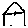
Label: house